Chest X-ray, AP view. Patient: 70 years old, sex M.
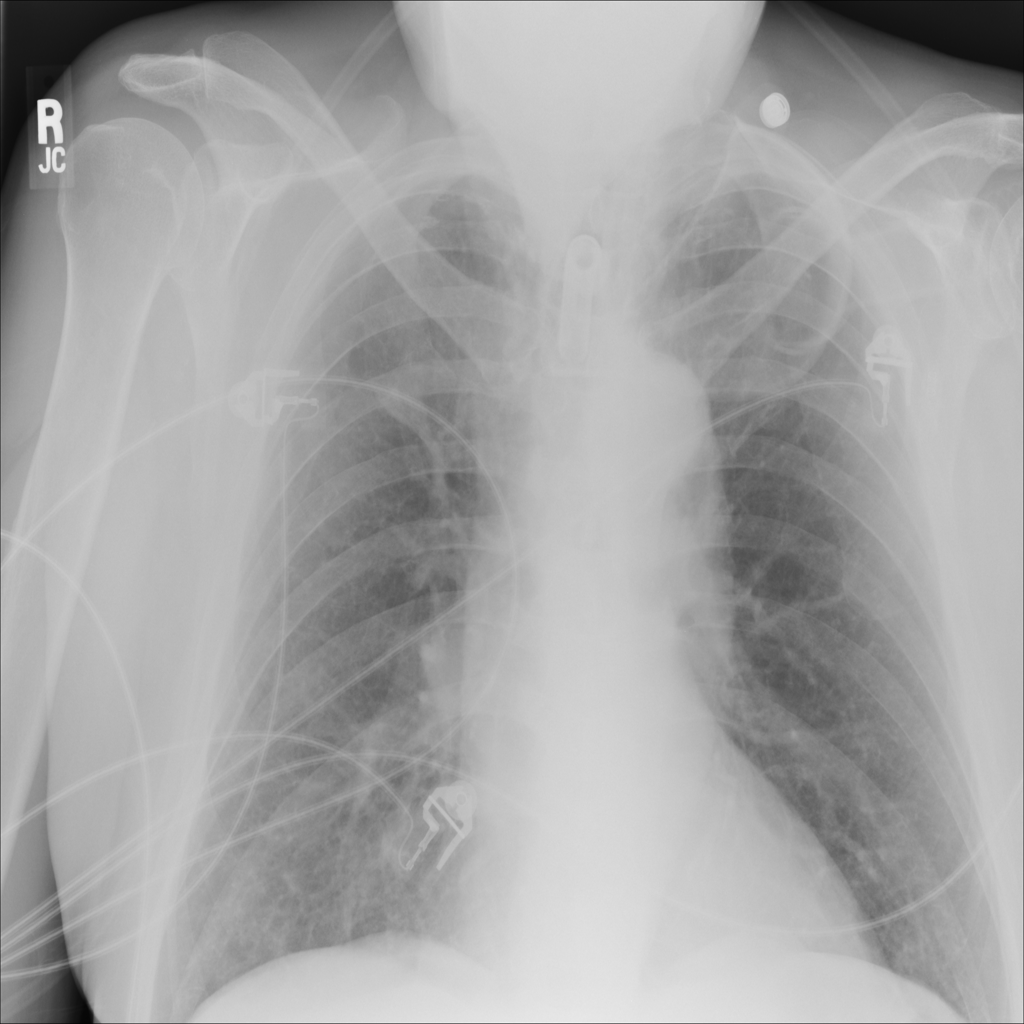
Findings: Pneumothorax